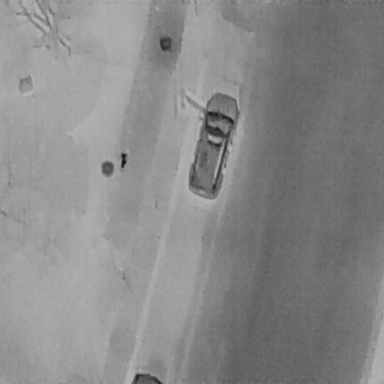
There are two objects shown in the infrared image, including a Car, and a Person.